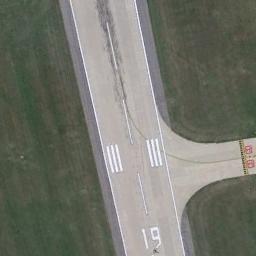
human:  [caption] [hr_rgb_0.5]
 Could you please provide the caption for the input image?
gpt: The runway goes through the lawn and the designation marking is 19 .

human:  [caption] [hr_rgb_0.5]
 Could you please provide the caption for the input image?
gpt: The grass is beside the runway .

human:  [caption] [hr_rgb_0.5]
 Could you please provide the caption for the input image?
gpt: The runway is on the grass .

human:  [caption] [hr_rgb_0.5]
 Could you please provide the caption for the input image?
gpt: Next to the runway is a green lawn with white '19' and short-line signs on the runway .

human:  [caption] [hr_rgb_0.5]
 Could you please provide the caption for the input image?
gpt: There are green lawns beside the runway .